Question: This is the expansion diagram of a second-order Rubik's Cube. Given the initial state, you can perform 18 standard operations. Find the minimum number of steps to make the Rubik's Cube reach the restored state. The goal is to restore the cube to its original state, with green on the front face, white on the top, and yellow on the bottom, disregarding isomorphic configurations.
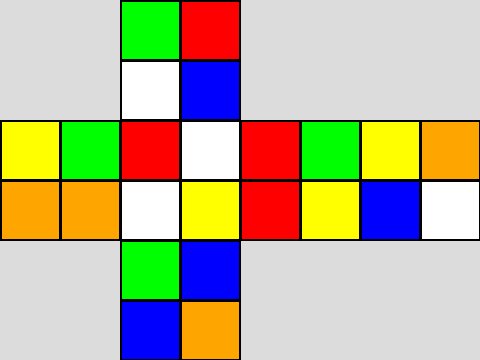
Answer: 5